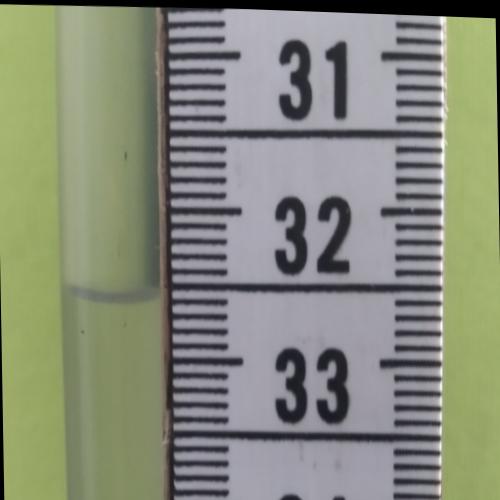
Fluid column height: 32.6 cm